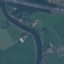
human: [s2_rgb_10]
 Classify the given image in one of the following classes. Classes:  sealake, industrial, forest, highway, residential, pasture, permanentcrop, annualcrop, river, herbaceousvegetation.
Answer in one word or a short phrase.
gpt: River